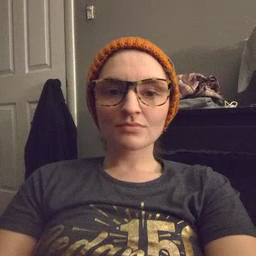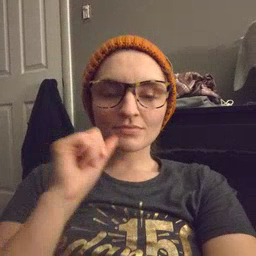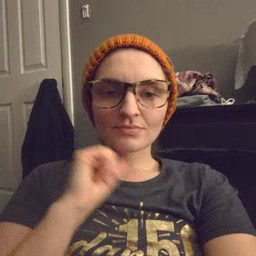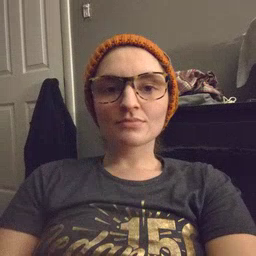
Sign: aunt